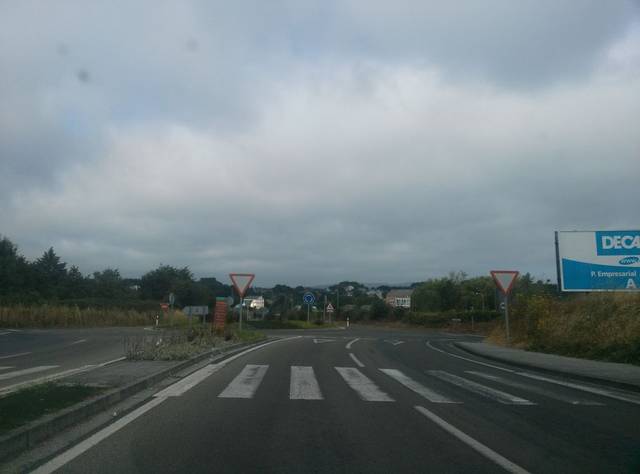
Region: Spain
Coordinates: 43.031, -7.567